Question: Take a look at this picture:

Notice how the line to the left has a clean corner, and the one to the right does not. Here's the XAML I used to create each:
'''
<Canvas Margin="10">
<Polyline Stroke="Green" StrokeThickness="10">
<Polyline.Points>
<Point X="0" Y="0"/>
<Point X="30" Y="50"/>
<Point X="60" Y="0"/>
</Polyline.Points>
</Polyline>
<Line X1="100" Y1="0" X2="130" Y2="50" Stroke="Red" StrokeThickness="10"/>
<Line X1="130" Y1="50" X2="160" Y2="0" Stroke="Blue" StrokeThickness="10"/>
</Canvas>
'''
Obviously the 'Polyline' handles the corners easily, but it doesn't support segments with different colors, which is what I need. Creating separate lines solves this problem, but I lose the clean corners. I need to be able to create a line with the corners of line 1, but the colors of line 2.
My actual application is a line graph, so these lines are created dynamically and could have dozens of segments each with an angle ranging from 0 to 180 degrees.
The only solution I have come across is to use a <URL> it just seems like it would be a pain to calculate and comes off as an over-complicated solution. Is there any simpler way to do this?
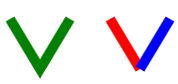
Answer: Set the start and end caps of the Lines' stroke to Round:
'''
<Line X1="100" Y1="0" X2="130" Y2="50" Stroke="Red" StrokeThickness="10"
StrokeStartLineCap="Round" StrokeEndLineCap="Round"/>
<Line X1="130" Y1="50" X2="160" Y2="0" Stroke="Blue" StrokeThickness="10"
StrokeStartLineCap="Round" StrokeEndLineCap="Round"/>
'''